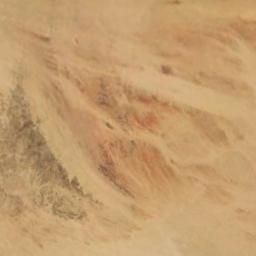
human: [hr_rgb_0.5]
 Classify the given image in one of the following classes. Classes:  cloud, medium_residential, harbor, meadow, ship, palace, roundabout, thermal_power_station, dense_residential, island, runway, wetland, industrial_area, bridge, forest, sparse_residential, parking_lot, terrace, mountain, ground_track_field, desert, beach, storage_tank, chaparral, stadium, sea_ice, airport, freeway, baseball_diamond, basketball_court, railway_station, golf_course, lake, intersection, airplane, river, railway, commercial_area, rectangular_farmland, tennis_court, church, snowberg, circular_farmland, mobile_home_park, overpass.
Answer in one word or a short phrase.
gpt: desert